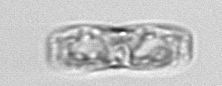
Label: pennate_morphotype1